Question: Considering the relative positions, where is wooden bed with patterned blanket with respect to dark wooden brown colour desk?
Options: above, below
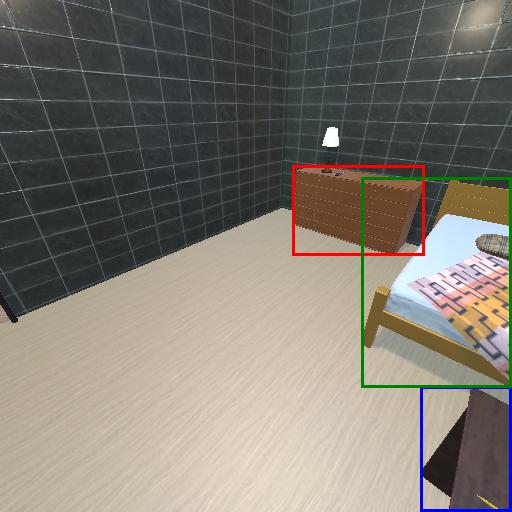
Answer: above